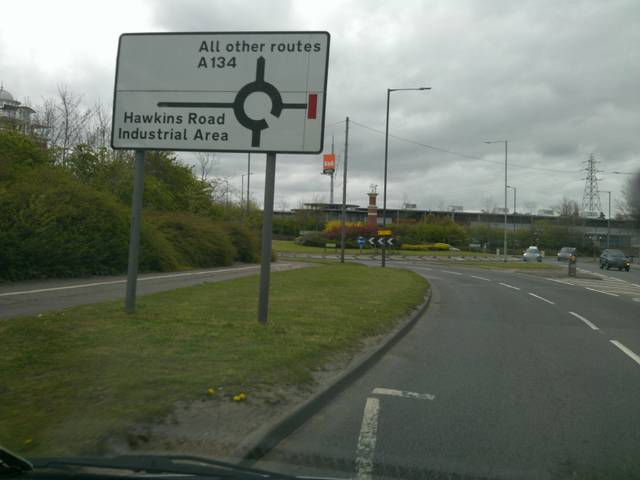
Region: United Kingdom
Coordinates: 51.88, 0.9297